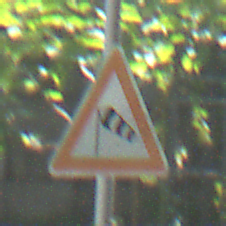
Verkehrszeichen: SeitenwindVonLinks
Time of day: Midday
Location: Outdoor (Suburban)
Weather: Clear
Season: NotSpecified
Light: Natural